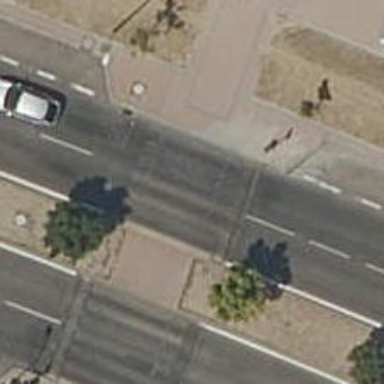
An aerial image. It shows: Marked road crossing with traffic calming table.